Interaction volume radius: 5 \u00c5
Interaction volume height: 15 \u00c5
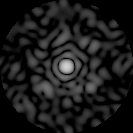
Disorder parameter: 0.8284